Field crop: tomato
Growth stage: 1
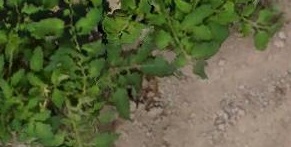
Species: tomato